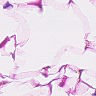
Metastatic tissue present: no